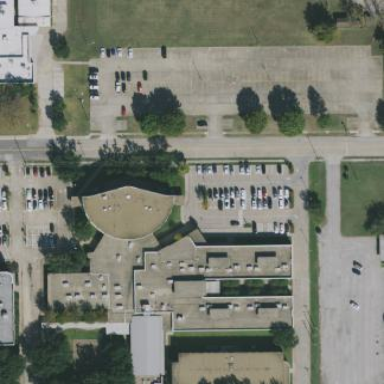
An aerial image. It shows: Government building.